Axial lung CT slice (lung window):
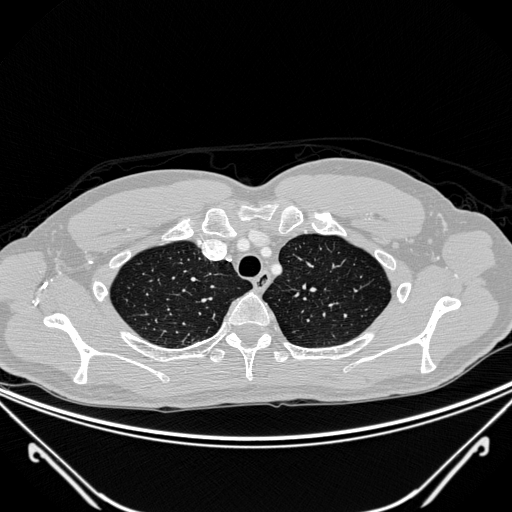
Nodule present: no